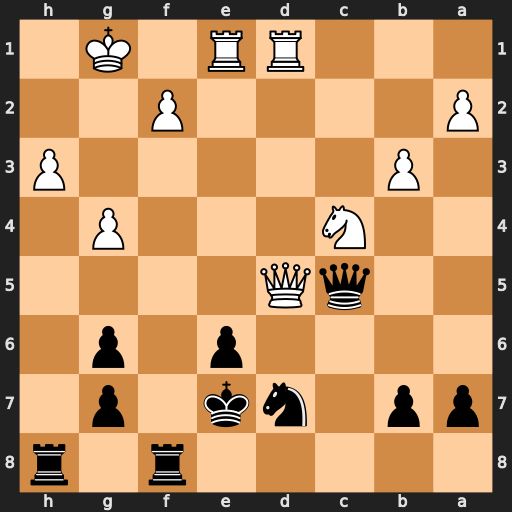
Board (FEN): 5r1r/pp1nk1p1/4p1p1/2qQ4/2N3P1/1P5P/P4P2/3RR1K1
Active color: b
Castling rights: -
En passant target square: -
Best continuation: Qxf2+ Kh1 Rxh3#